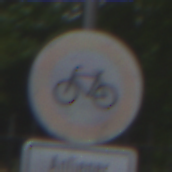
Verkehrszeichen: VerbotRadverkehr
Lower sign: PersonengruppenFrei2
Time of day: MorningAfternoon
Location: Outdoor (Urban)
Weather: Overcast
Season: NotSpecified
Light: Natural